Aerial crown-view tile of a tropical tree (Barro Colorado Island, Panama), acquired 20250414:
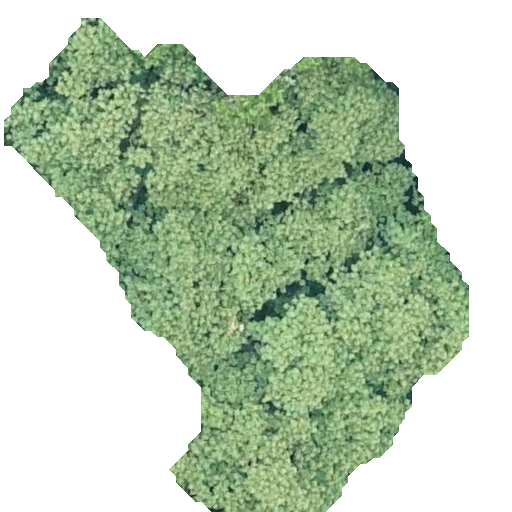
Species: Hieronyma alchorneoides
GBIF accepted scientific name: Hieronyma alchorneoides
Crown area: 201.361 m²